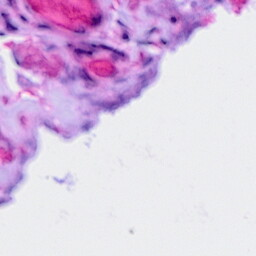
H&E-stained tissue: Ovarian